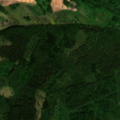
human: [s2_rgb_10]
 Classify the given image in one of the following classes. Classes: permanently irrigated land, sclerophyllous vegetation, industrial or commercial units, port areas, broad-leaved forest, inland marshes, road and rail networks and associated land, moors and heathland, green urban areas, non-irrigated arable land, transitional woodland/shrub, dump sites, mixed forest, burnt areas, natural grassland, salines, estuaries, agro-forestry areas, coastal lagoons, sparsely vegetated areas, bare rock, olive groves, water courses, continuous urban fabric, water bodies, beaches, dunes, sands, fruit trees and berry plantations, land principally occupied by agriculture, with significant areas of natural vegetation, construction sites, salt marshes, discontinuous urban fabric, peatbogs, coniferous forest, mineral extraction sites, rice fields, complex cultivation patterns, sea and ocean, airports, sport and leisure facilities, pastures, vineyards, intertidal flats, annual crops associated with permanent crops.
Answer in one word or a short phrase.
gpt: non-irrigated arable land, land principally occupied by agriculture, with significant areas of natural vegetation, broad-leaved forest, mixed forest, transitional woodland/shrub